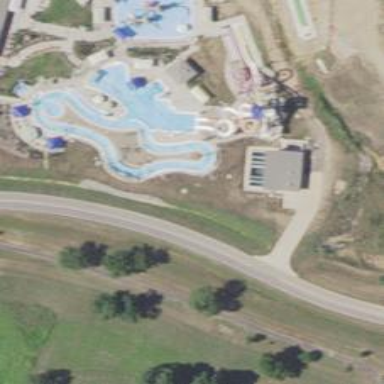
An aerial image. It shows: Water slide attraction.